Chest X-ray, PA view. Patient: 19 years old, sex M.
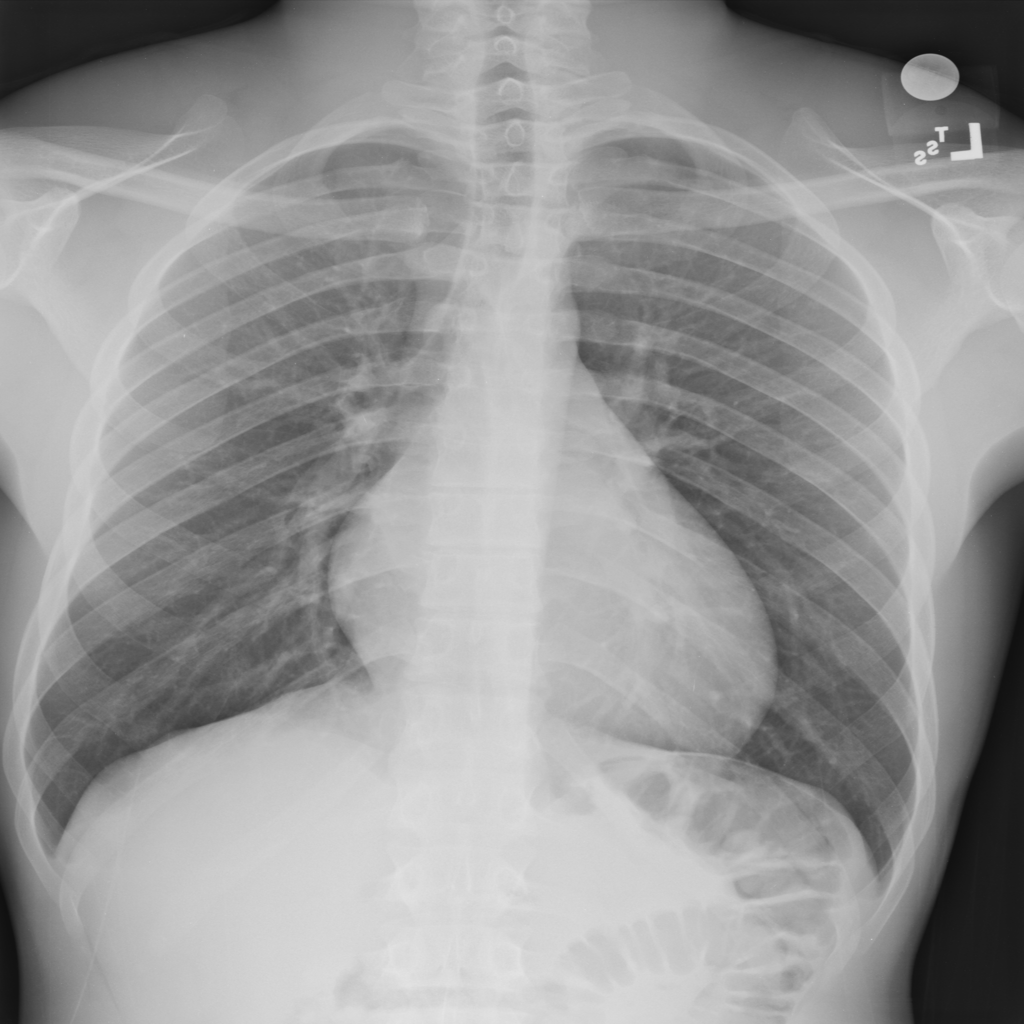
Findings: No Finding